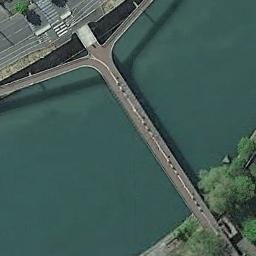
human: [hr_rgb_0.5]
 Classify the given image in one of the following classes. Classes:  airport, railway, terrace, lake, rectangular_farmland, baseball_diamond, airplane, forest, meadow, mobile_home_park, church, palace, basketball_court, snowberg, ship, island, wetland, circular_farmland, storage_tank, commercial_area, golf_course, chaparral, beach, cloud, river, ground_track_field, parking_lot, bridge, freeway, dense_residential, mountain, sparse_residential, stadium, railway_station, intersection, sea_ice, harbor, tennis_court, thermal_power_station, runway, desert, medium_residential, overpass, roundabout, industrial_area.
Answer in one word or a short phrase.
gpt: bridge